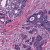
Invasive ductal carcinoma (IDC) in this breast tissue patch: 1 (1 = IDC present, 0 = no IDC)